Question: I have this model:

I use this code to add object to my database:
'''
using (var c = new MyContext())
{
var con = new SunCondition()
{
TimeOffset = new TimeSpan(12, 2, 3),
Name = "me",
IsAfter = true,
IsRise = true
};
c.ConditionSet.AddObject(con);
c.SaveChanges();
}
'''
but it not adds any thing to database.
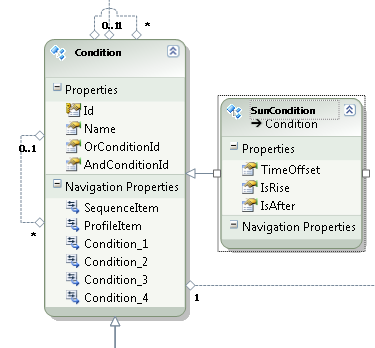
Answer: This code have no problem.
I should say that always changes which program do on file was on file that automatically copied to or folder; so when I check my file that is reachable in Visual Studio, it does not have any changes affected by application.